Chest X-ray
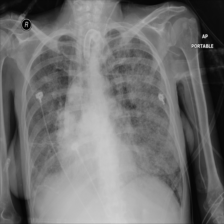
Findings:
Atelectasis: negative
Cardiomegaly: negative
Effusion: negative
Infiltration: negative
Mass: negative
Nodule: negative
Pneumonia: negative
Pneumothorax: negative
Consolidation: negative
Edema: negative
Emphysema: negative
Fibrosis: negative
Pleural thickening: negative
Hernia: negative